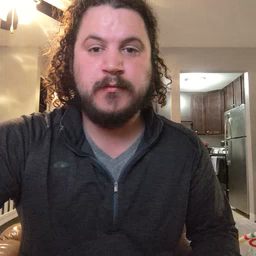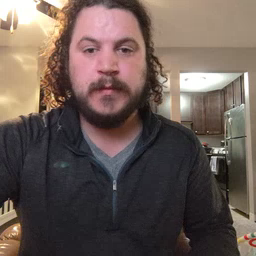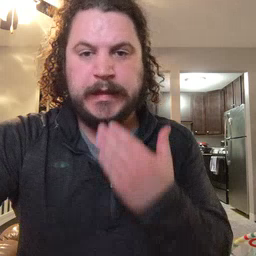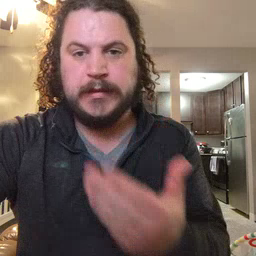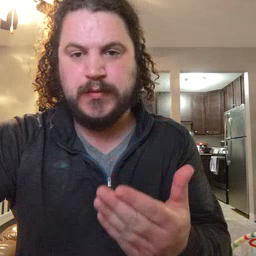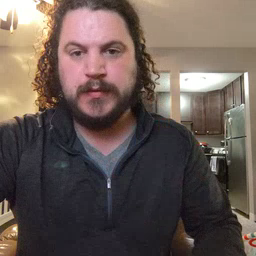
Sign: thankyou